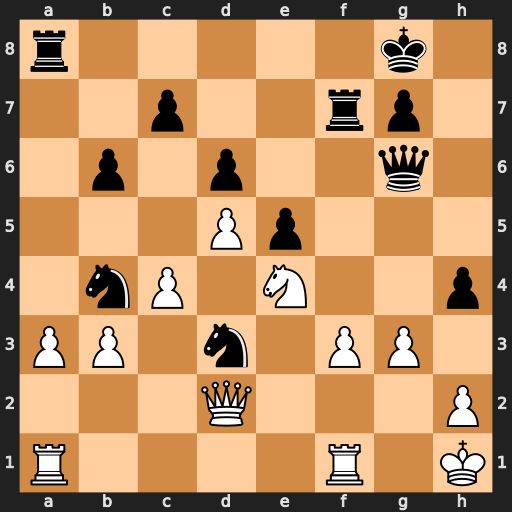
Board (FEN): r5k1/2p2rp1/1p1p2q1/3Pp3/1nP1N2p/PP1n1PP1/3Q3P/R4R1K
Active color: w
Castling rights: -
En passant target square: -
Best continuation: axb4 Rxa1 Rxa1